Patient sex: M
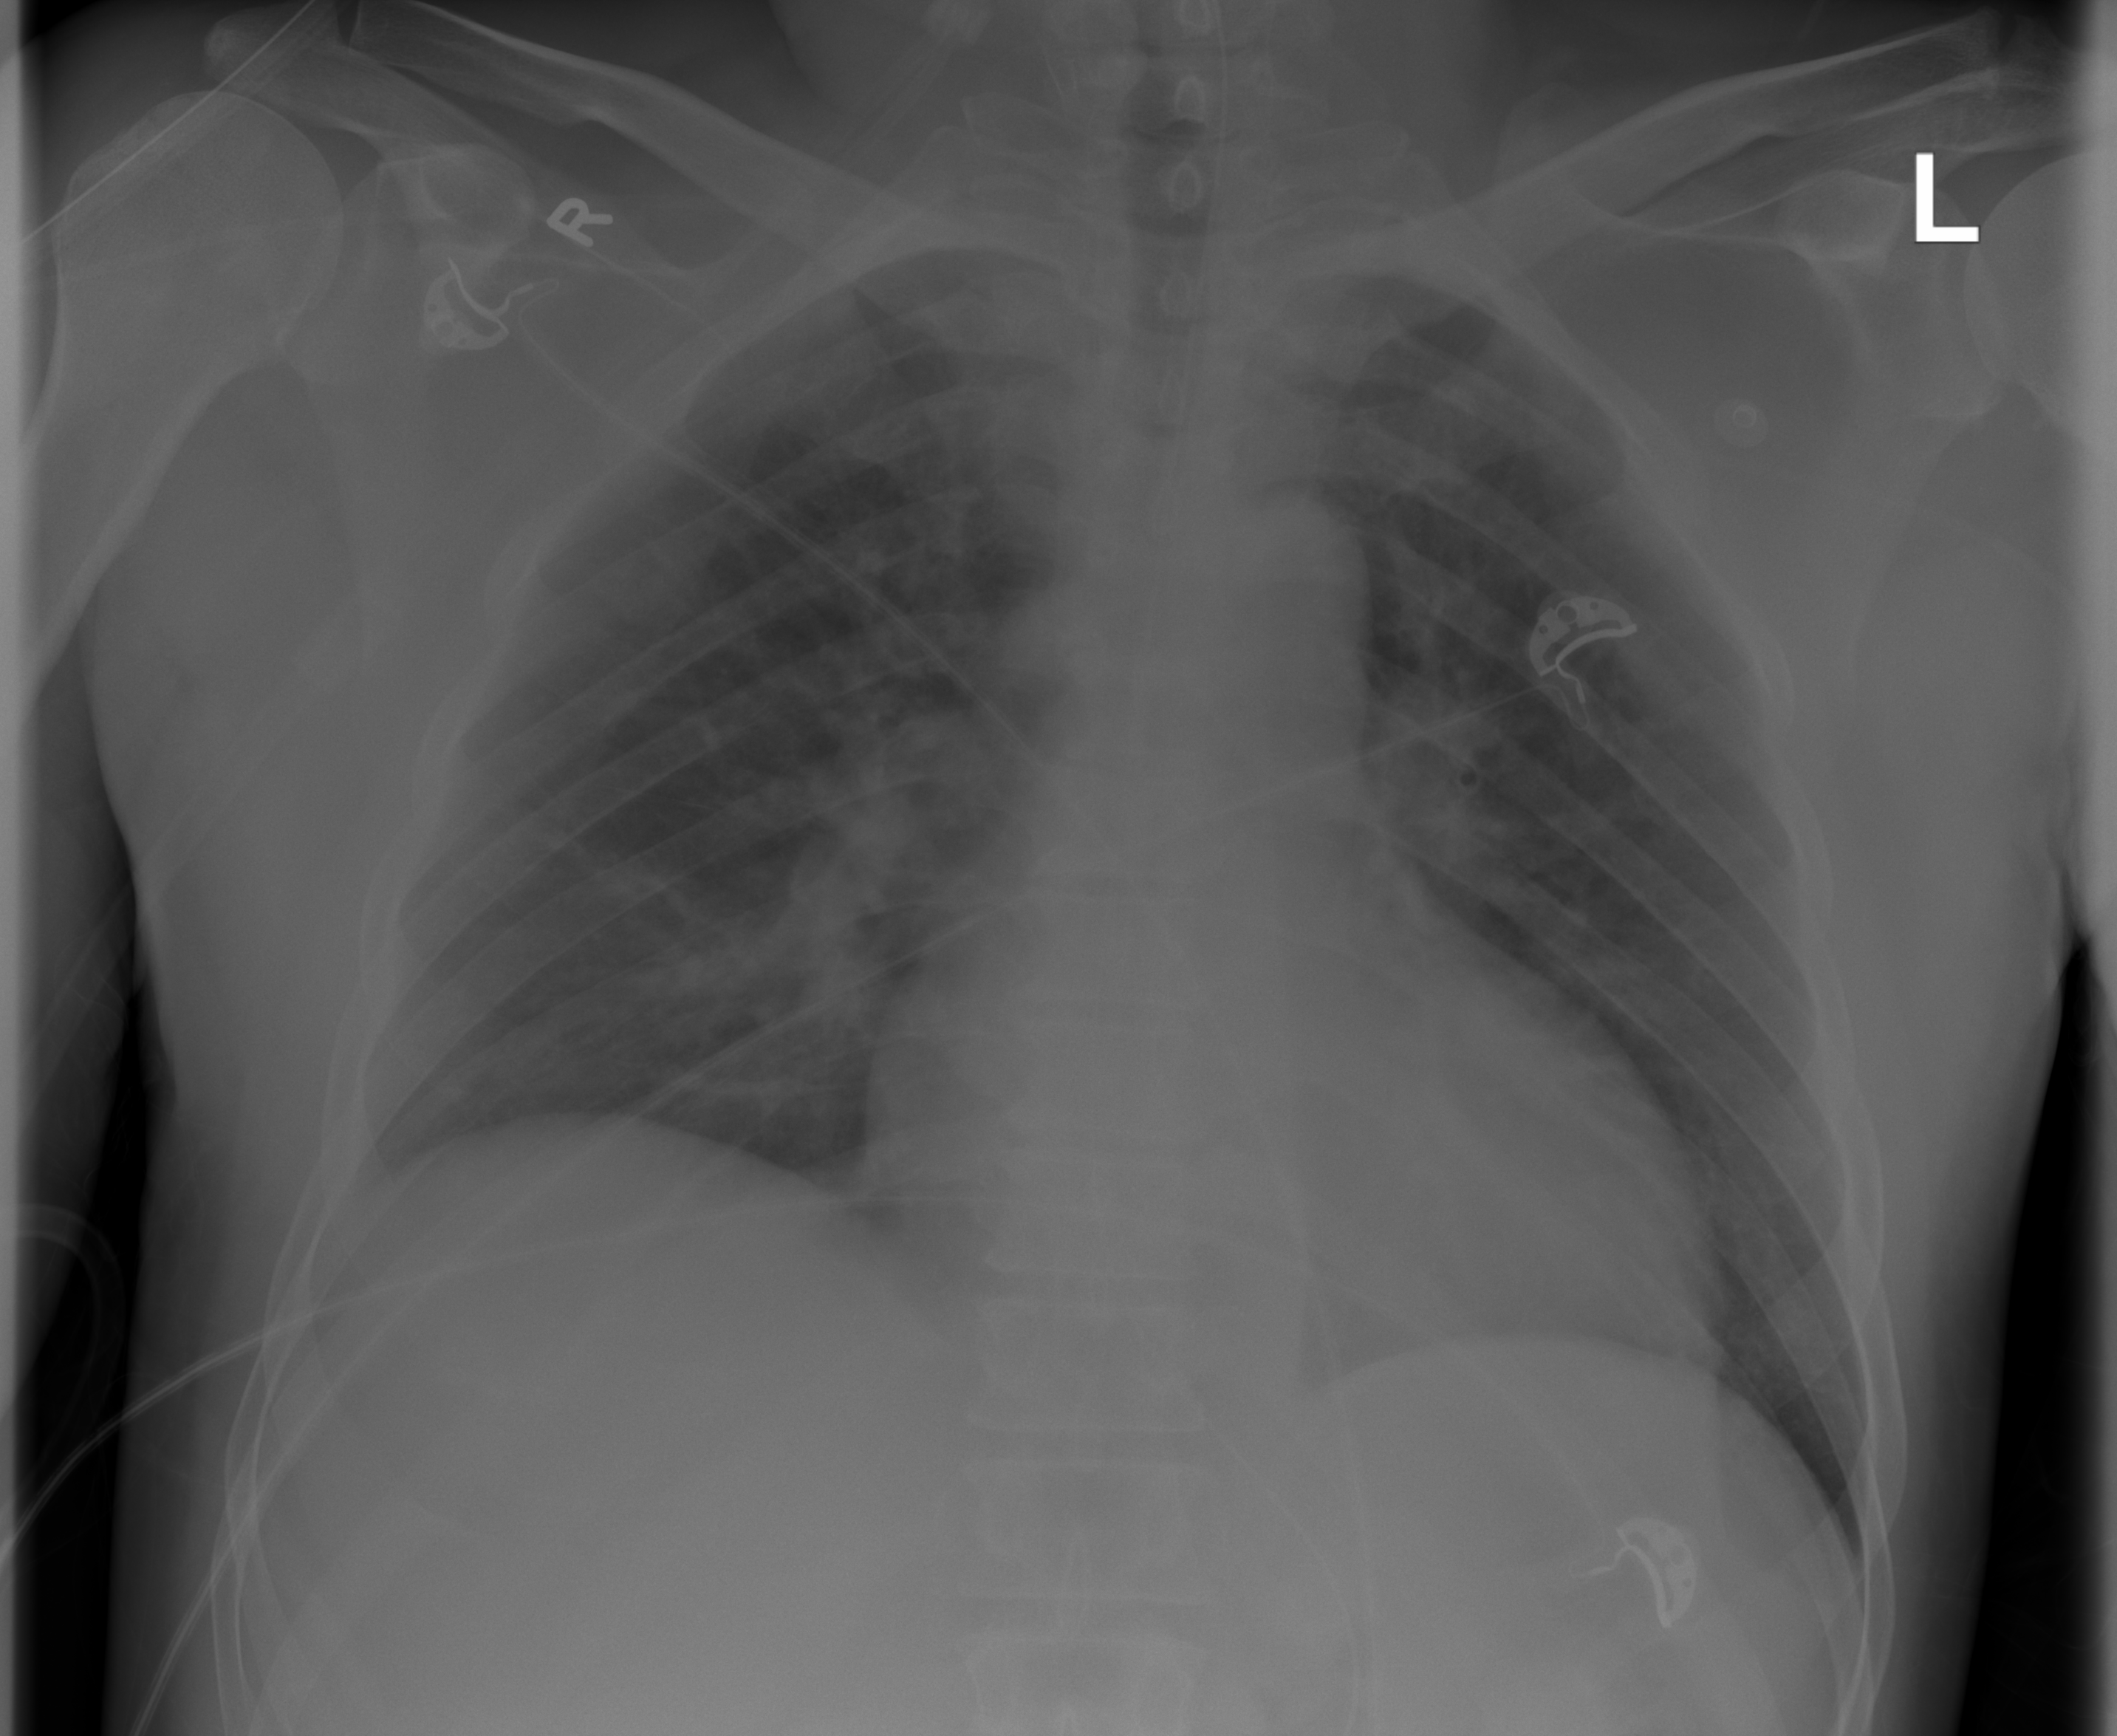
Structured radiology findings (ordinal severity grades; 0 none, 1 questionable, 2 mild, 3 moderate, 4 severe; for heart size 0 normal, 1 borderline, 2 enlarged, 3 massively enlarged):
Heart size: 1
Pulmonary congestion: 2
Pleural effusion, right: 0
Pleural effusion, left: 0
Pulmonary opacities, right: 2
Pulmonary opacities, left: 0
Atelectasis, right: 2
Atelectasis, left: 2